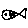
Label: fish